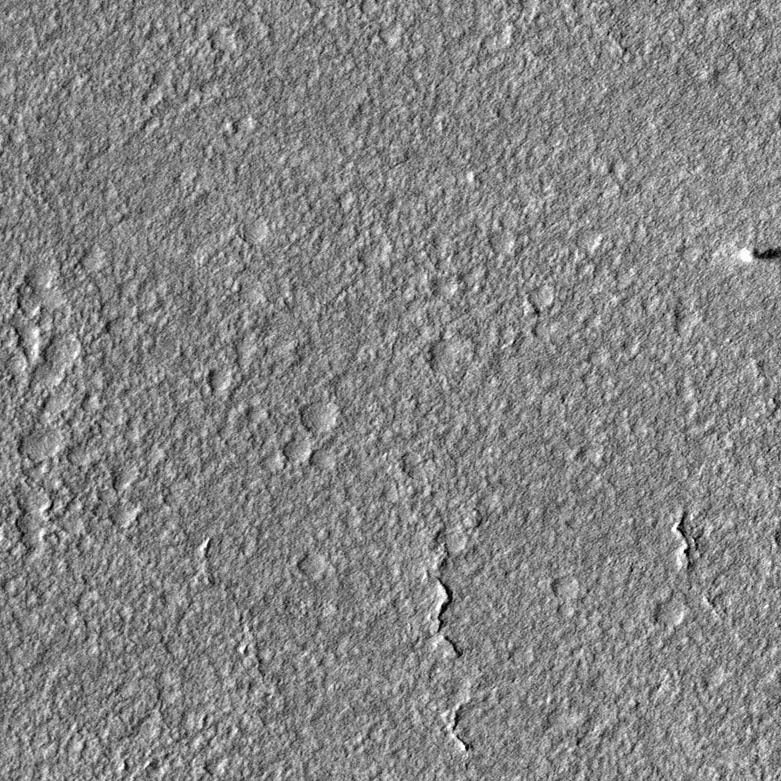
Label: dustdevil